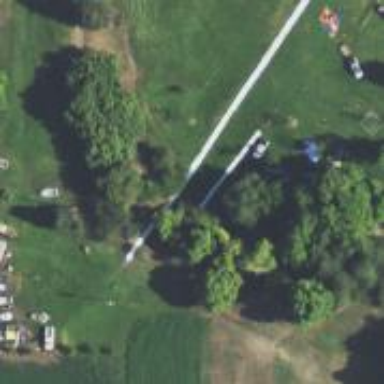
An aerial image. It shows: Water slide attraction.